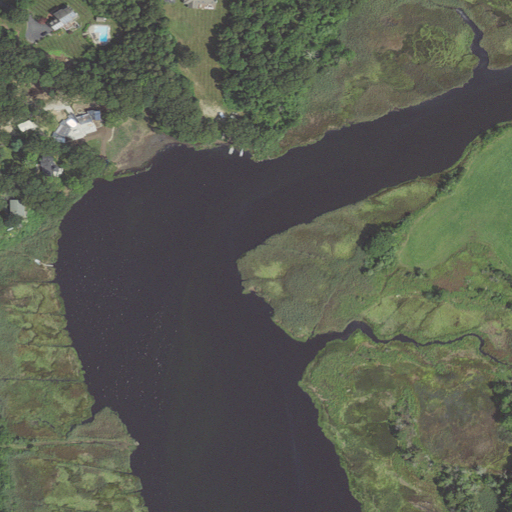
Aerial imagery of cape in Massachusetts named Widows Point containing herbaceous wetlands, open water, mixed forest, deciduous forest, grassland, cultivated crops, low intensity development, barren land, open development, medium intensity development, and evergreen forest